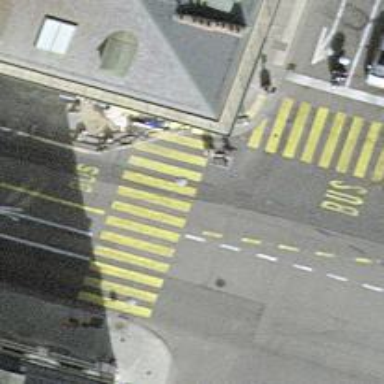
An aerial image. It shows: Road crossing with traffic signals.